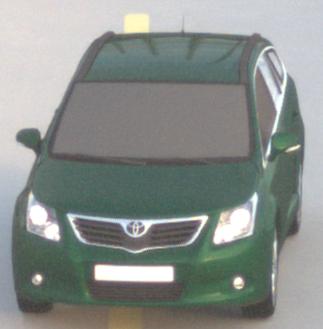
Make: Toyota
Model: Avensis 1.6
Detailed model: Avensis (T27) Notch Back
Model produced from: 2009/01
Model produced until: 2010/08
Doors: 4
Color: green
Road condition: dry road
Daytime: sunrise or sunset
Contrast: low contrast